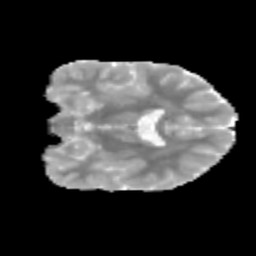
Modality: MD
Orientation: coronal
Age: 10
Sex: male
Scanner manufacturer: siemens
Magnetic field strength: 3 T
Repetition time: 3.8 s
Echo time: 0.07 s